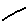
Label: line